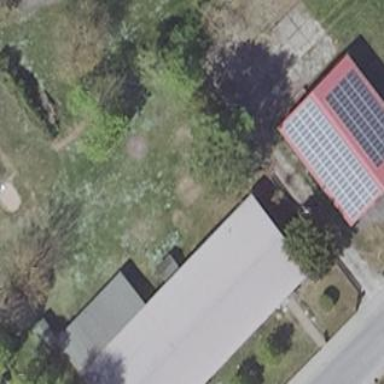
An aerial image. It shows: Kindergarten building.